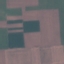
Land use / land cover class: AnnualCrop